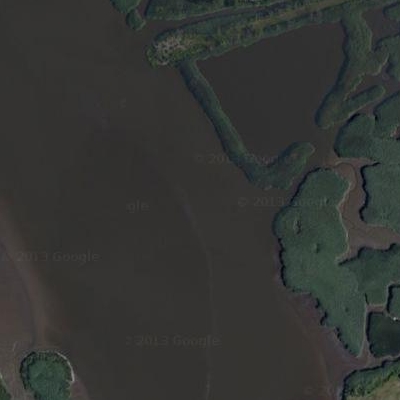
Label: RiverLake